Aerial crown-view tile of a tropical tree (Barro Colorado Island, Panama), acquired 20241216:
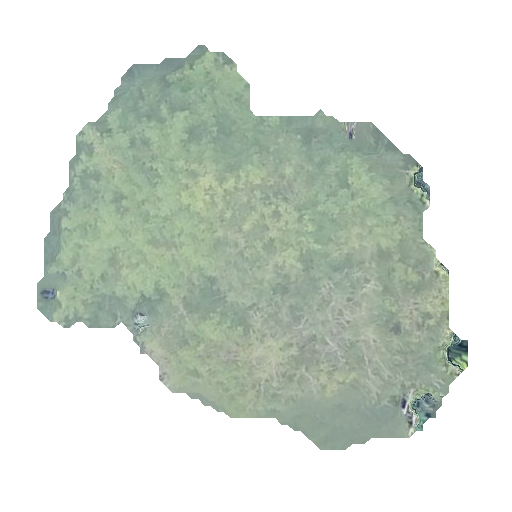
Species: Handroanthus guayacan
GBIF accepted scientific name: Handroanthus guayacan
Crown area: 163.379 m²